Field crop: tomato
Growth stage: 1
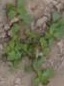
Species: portulaca